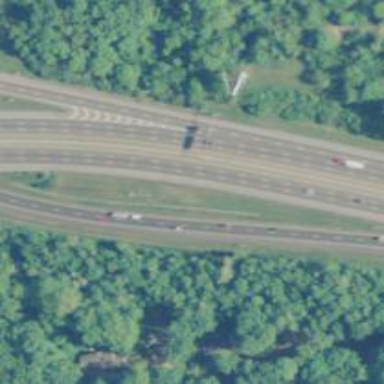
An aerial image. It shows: View of motorway.